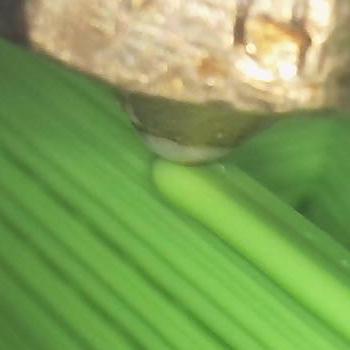
Flow rate: 300%